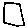
Label: square